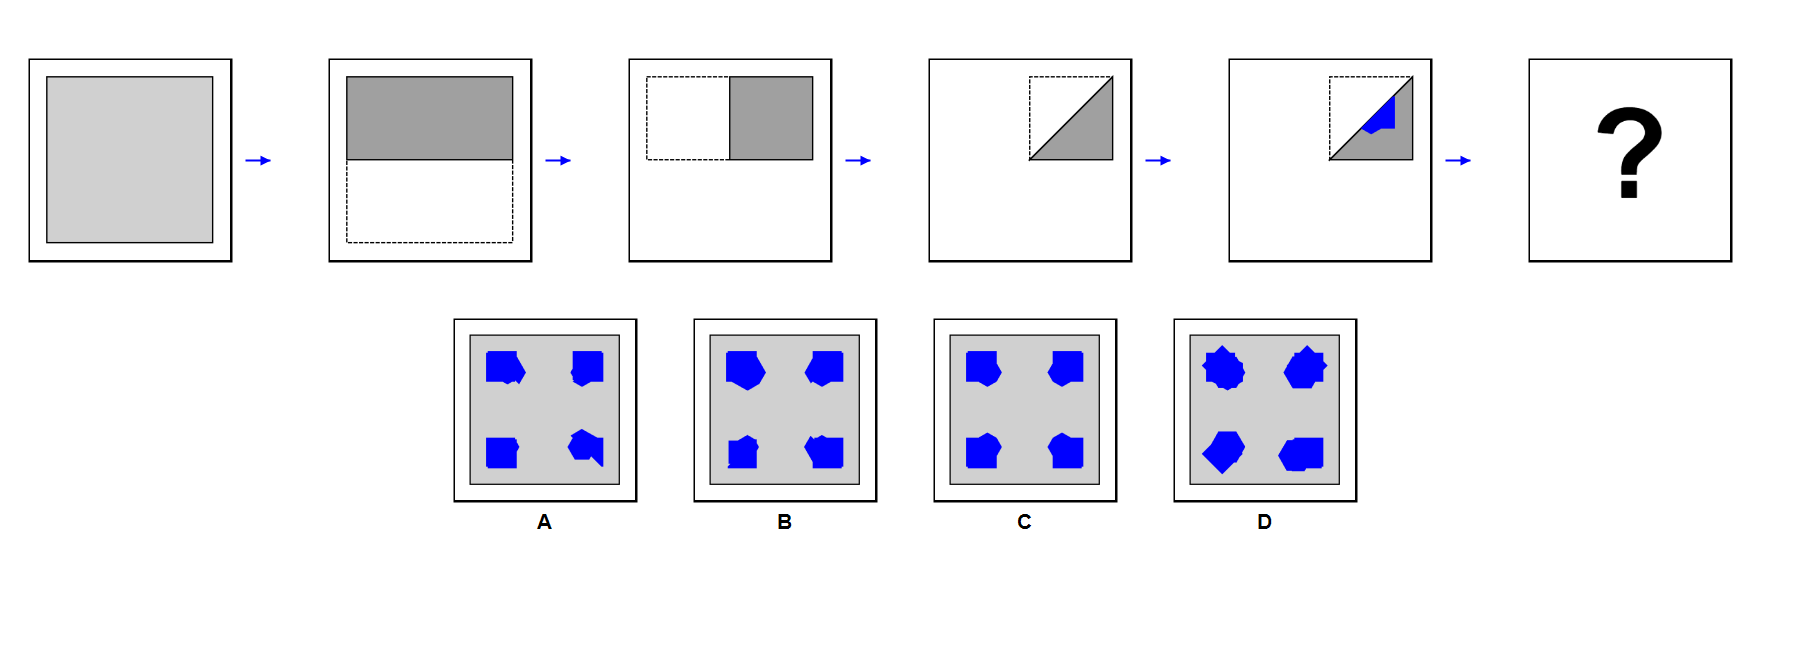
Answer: C